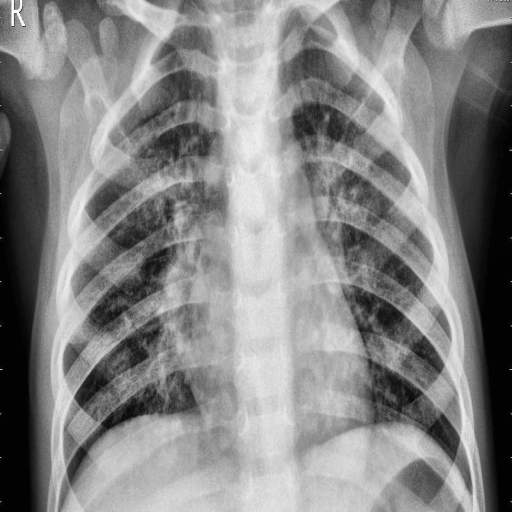
Finding: PNEUMONIA